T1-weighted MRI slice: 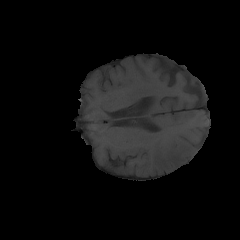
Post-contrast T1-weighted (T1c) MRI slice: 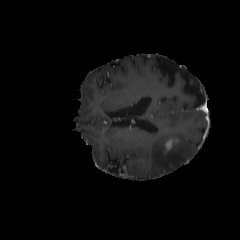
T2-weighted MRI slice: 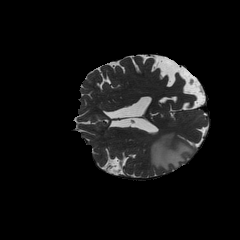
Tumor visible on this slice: yes